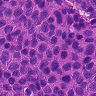
Metastatic tissue present: yes